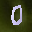
Label: 0